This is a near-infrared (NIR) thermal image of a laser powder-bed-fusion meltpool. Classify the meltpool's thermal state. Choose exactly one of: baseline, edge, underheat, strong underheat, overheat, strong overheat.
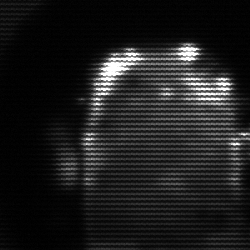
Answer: baseline